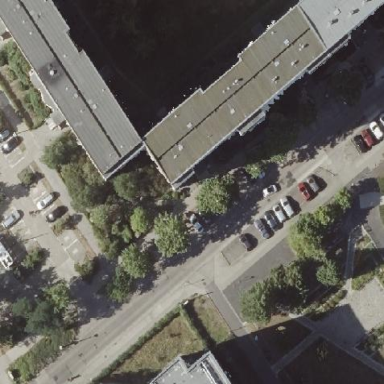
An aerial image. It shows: Street side parking on concrete surface.